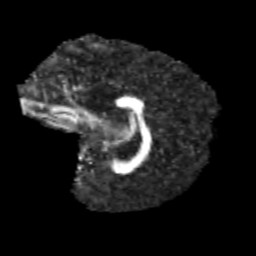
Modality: FA
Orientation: sagittal
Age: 12
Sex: male
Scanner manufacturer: siemens
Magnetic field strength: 3 T
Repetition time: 3.8 s
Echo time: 0.07 s